Question: I have the below chart which is fine, however I have to add values to have the top line in place. It is a constant value and will never changes, How can I make this purple line permanent and also adjustable by the user?

Solution:
'''
plotLines: [{
color: '#FF0000',
width: 2,
value: 5.5,
dashStyle: 'shortdash',
id: 'plotline-1'
}],
'''
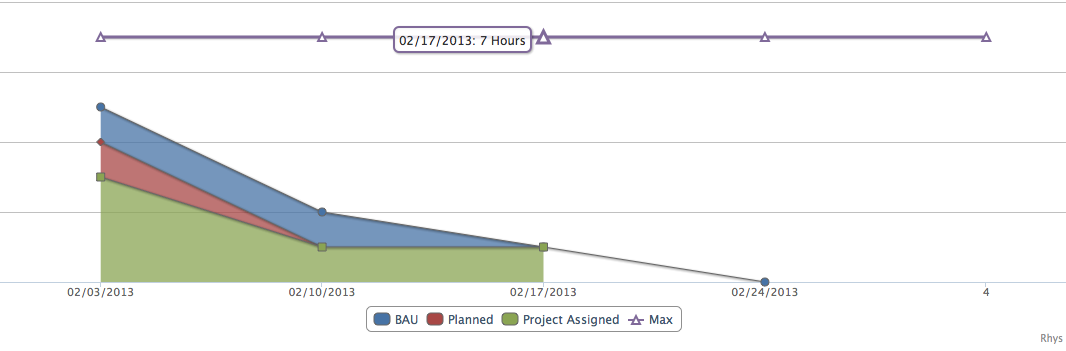
Answer: What you are probably looking for is a <URL>. You can have it set to some default value on load and then remove/add when the user changes the value that they want to display. Lots of ways to do this.